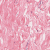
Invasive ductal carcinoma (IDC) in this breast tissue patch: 0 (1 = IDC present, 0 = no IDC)